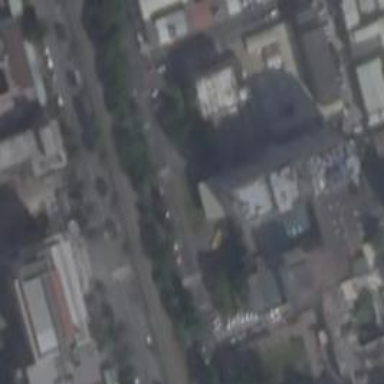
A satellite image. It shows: Hospital building.